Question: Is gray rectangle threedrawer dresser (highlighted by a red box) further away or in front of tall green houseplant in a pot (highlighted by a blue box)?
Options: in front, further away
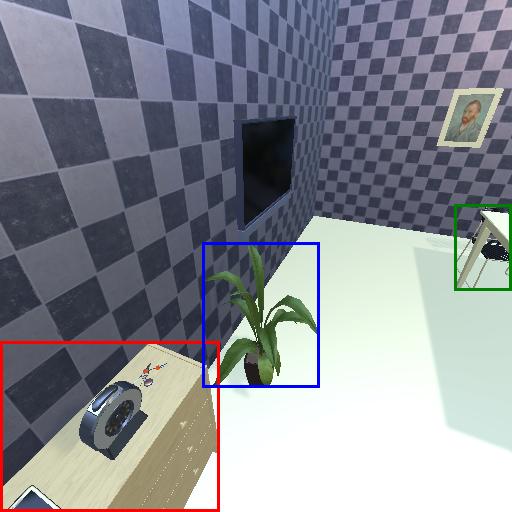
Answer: in front